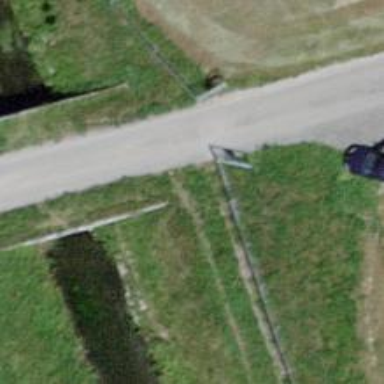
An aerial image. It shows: Gate.